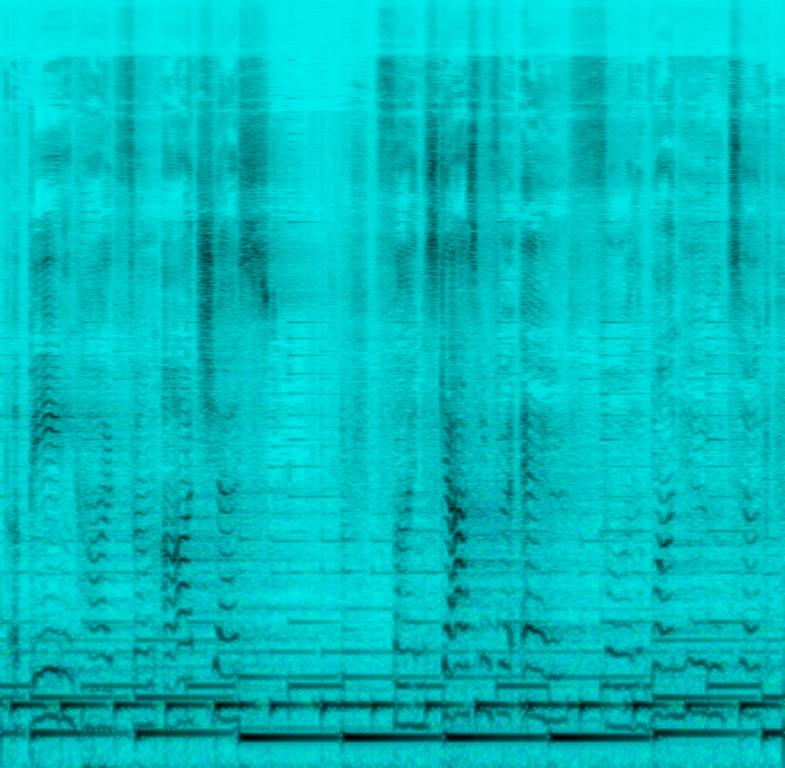
This song is a ballad which features a male voice singing the main melody. This is accompanied by a plucked guitar playing arpeggiated chords. There are no other instruments. There is no percussion. The mood of this song is romantic. This song can be played in a romantic movie.